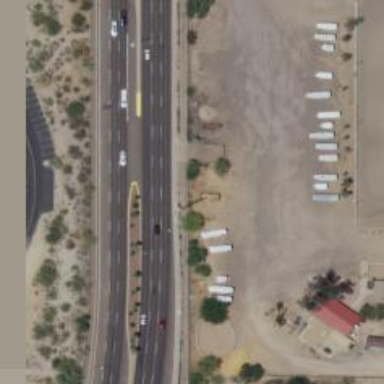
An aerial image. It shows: Primary link road with asphalt surface.